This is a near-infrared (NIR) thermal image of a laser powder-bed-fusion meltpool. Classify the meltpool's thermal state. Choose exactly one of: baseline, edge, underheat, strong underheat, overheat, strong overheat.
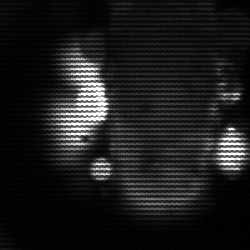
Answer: strong underheat